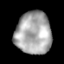
Tissue: lung
Cell type: Others
Senescence score: 0.2435
Nuclear area (px): 1490
Mean DAPI intensity: 168.392